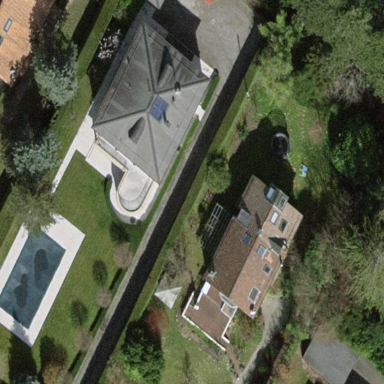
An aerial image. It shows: Garden surrounded by fence.